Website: apple
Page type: account-selection
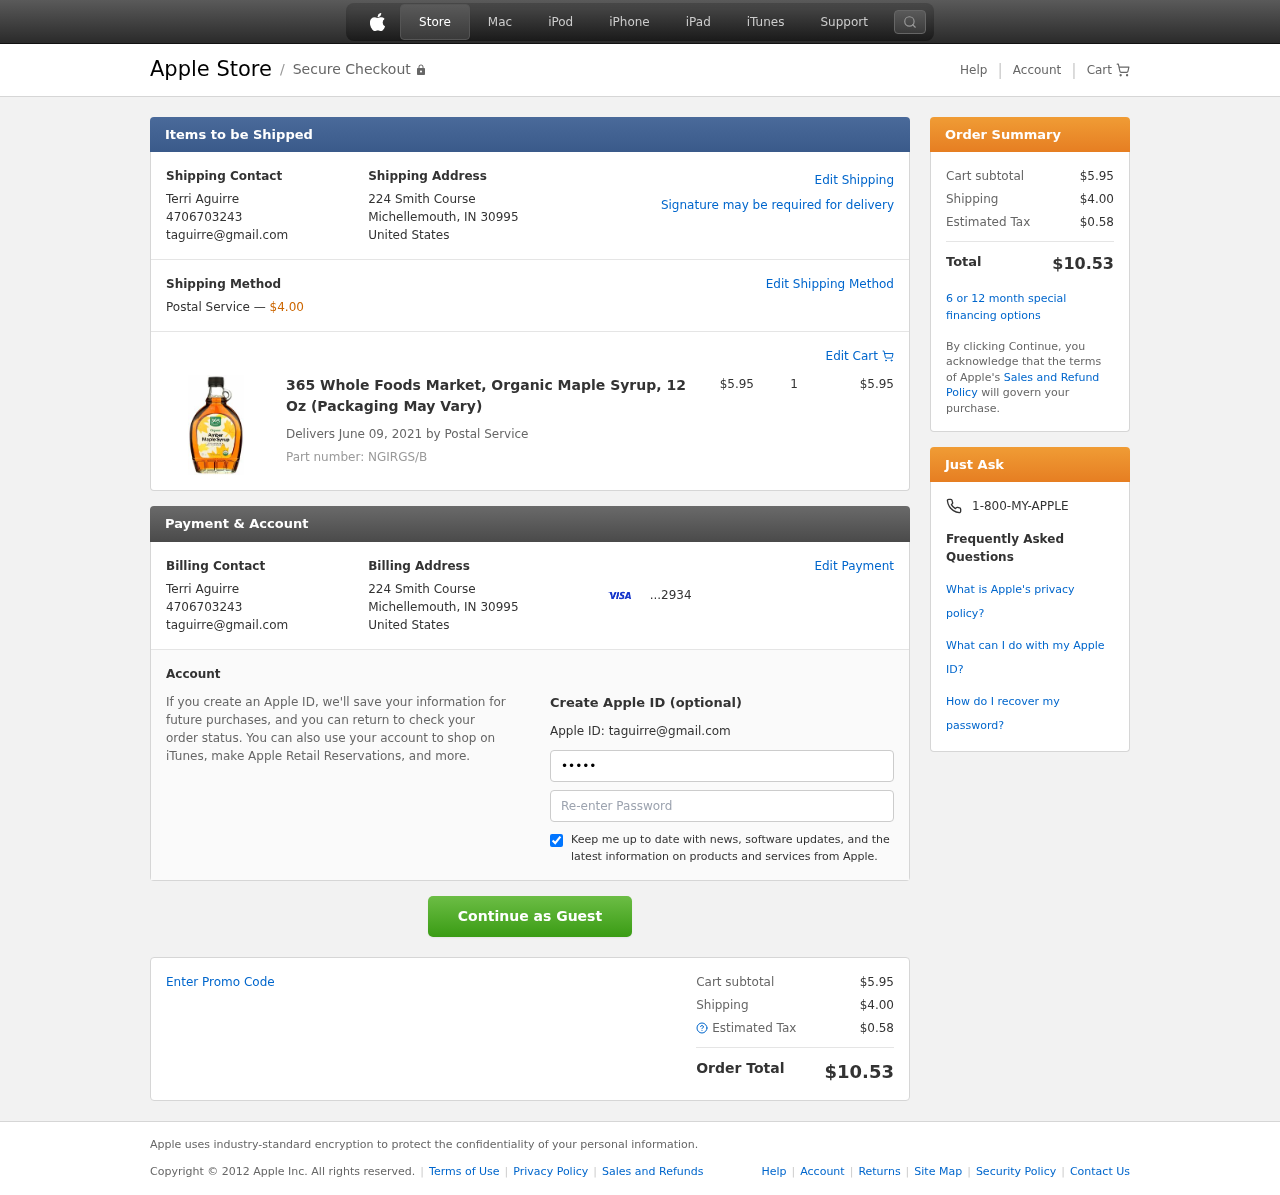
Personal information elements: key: PII_CARD_LAST4
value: ...2934
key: PII_CITY_STATE_ZIP
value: Michellemouth, IN 30995
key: PII_COUNTRY
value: United States
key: PII_EMAIL
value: taguirre@gmail.com
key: PII_FULLNAME
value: Terri Aguirre
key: PII_PHONE
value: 4706703243
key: PII_STREET
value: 224 Smith Course
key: PII_FIRSTNAME
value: Terri
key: PII_LASTNAME
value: Aguirre
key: PII_FULLNAME2
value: Terri Aguirre
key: PII_FULLNAME3
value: Terri Aguirre
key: PII_FIRSTNAME2
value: Terri
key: PII_FIRSTNAME3
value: Terri
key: PII_LASTNAME2
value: Aguirre
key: PII_LASTNAME3
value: Aguirre
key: PII_FIRSTNAME_DERIVED
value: Terri
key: PII_LASTNAME_DERIVED
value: Aguirre
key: PII_FULLNAME_DERIVED
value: Terri Aguirre
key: PII_NAME_FULL_DERIVED
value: Terri Aguirre
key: PII_PHONE_LINE
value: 3243
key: PII_PHONE_SUFFIX
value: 3243
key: PII_PHONE2
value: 4706703243
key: PII_PHONE3
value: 4706703243
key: PII_PHONE_NUMERIC
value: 4706703243
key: PII_PHONE_LINE_NUMERIC
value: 3243
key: PII_PHONE_SUFFIX_NUMERIC
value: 3243
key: PII_PHONE2_NUMERIC
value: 4706703243
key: PII_PHONE3_NUMERIC
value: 4706703243
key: PII_PHONE_DIGITS
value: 4706703243
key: PII_PHONE_LAST4
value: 3243
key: PII_EMAIL2
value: taguirre@gmail.com
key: PII_EMAIL3
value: taguirre@gmail.com
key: PII_CITY
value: Michellemouth
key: PII_STATE_ABBR
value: IN
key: PII_POSTCODE
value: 30995
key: PII_POSTCODE_FULL
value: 30995
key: PII_CITY_STATE
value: Michellemouth, IN
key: PII_POSTCODE_NUMERIC
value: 30995
Product elements: key: PRODUCT1_NAME
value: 365 Whole Foods Market, Organic Maple Syrup, 12 Oz (Packaging May Vary)
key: PRODUCT1_PRICE
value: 5.95
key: PRODUCT1_QUANTITY
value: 1
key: PRODUCT_PART_NUMBER
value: Part number: NGIRGS/B
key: PRODUCT_TOTAL
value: $5.95
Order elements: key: ORDER_SHIPPING_COST
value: $4.00
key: ORDER_DELIVERY_DATE
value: Delivers June 09, 2021 by Postal Service
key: ORDER_SUBTOTAL
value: $5.95
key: ORDER_TAX
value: $0.58
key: ORDER_TOTAL
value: $10.53